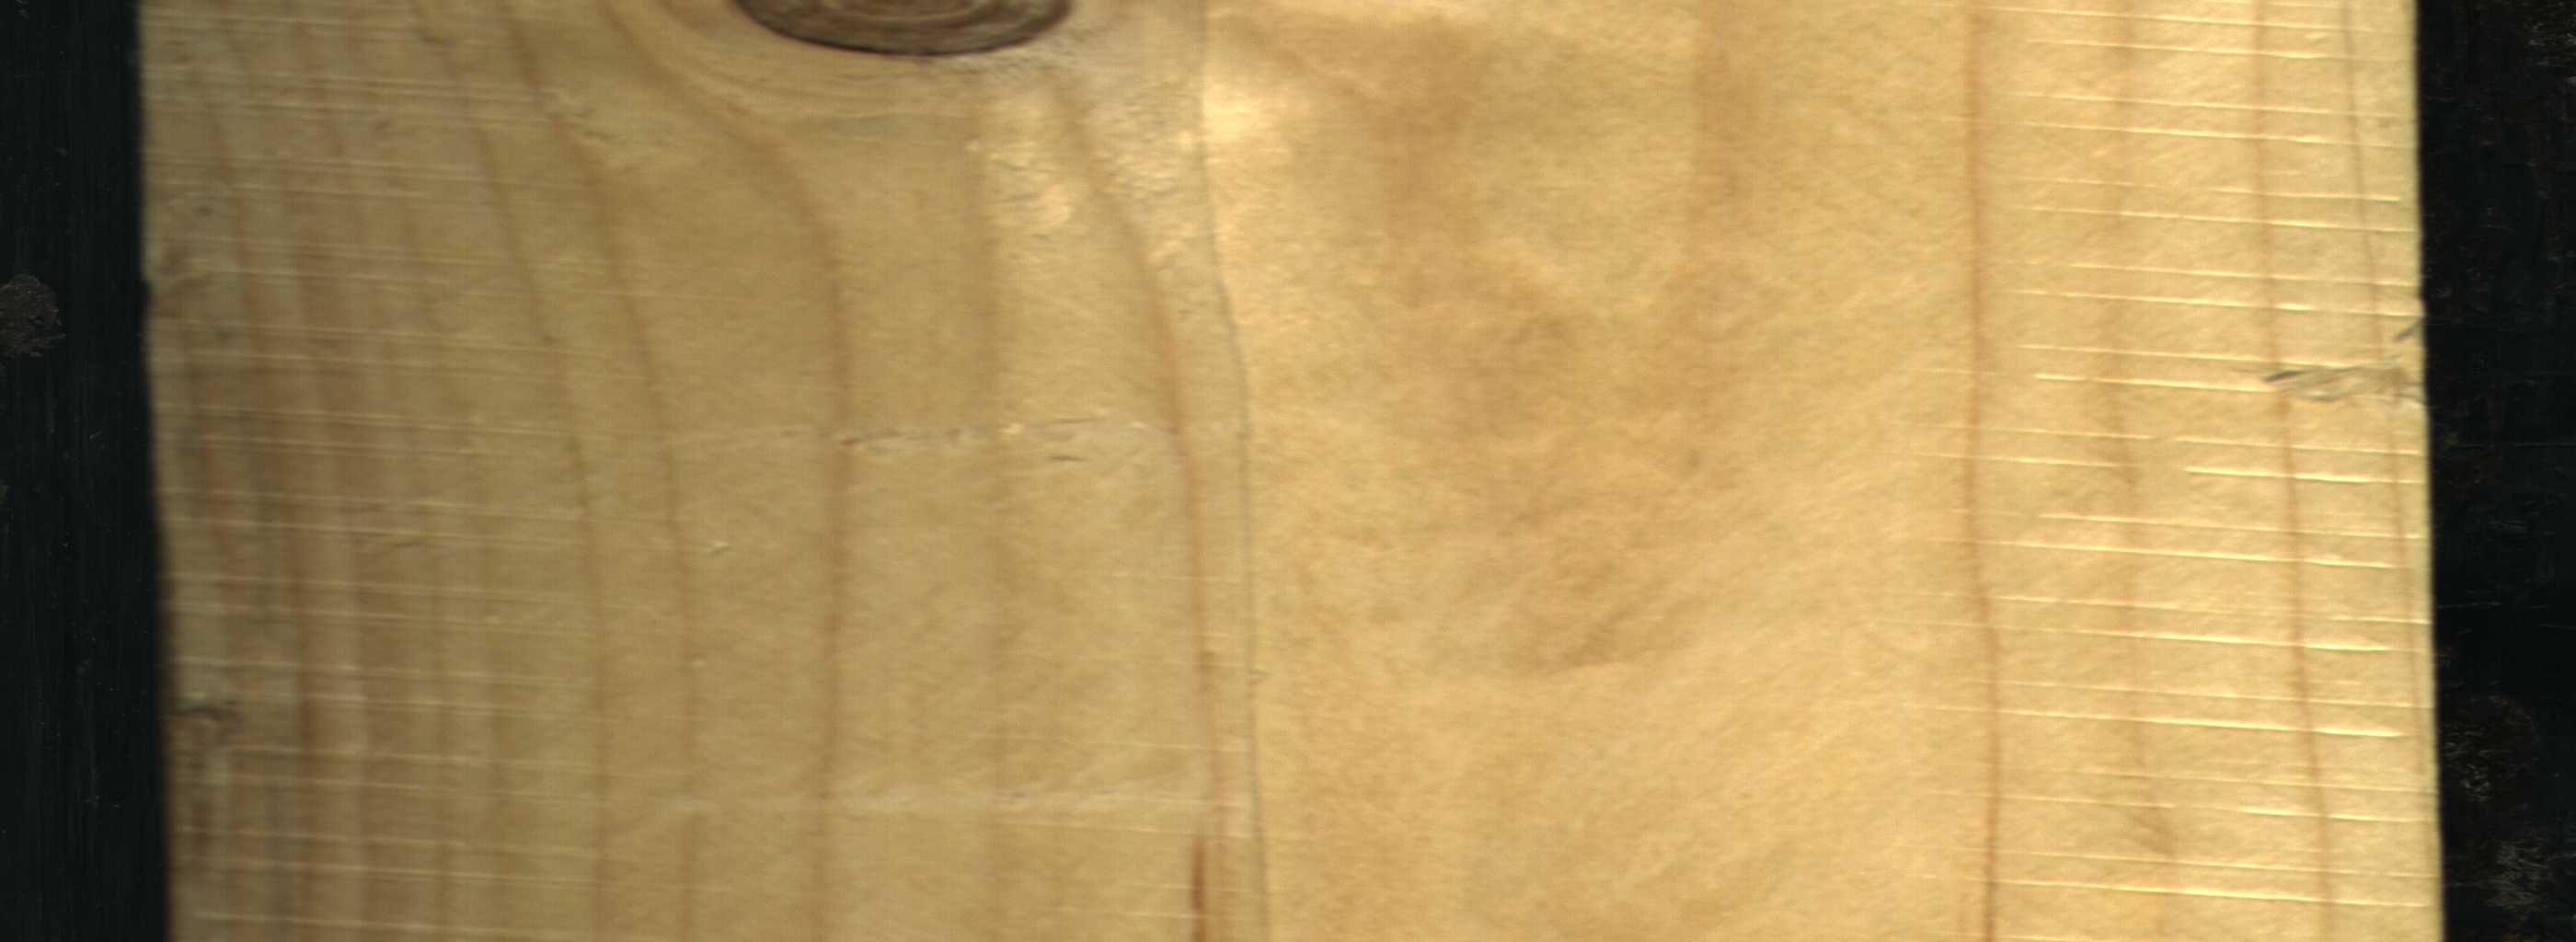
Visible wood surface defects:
resin
Live_Knot